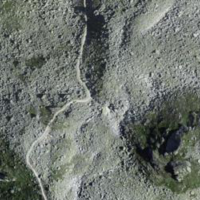
EUNIS habitat code: 48
Species observed at this site:
Jacobaea incana